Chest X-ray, PA view. Patient: 62 years old, sex F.
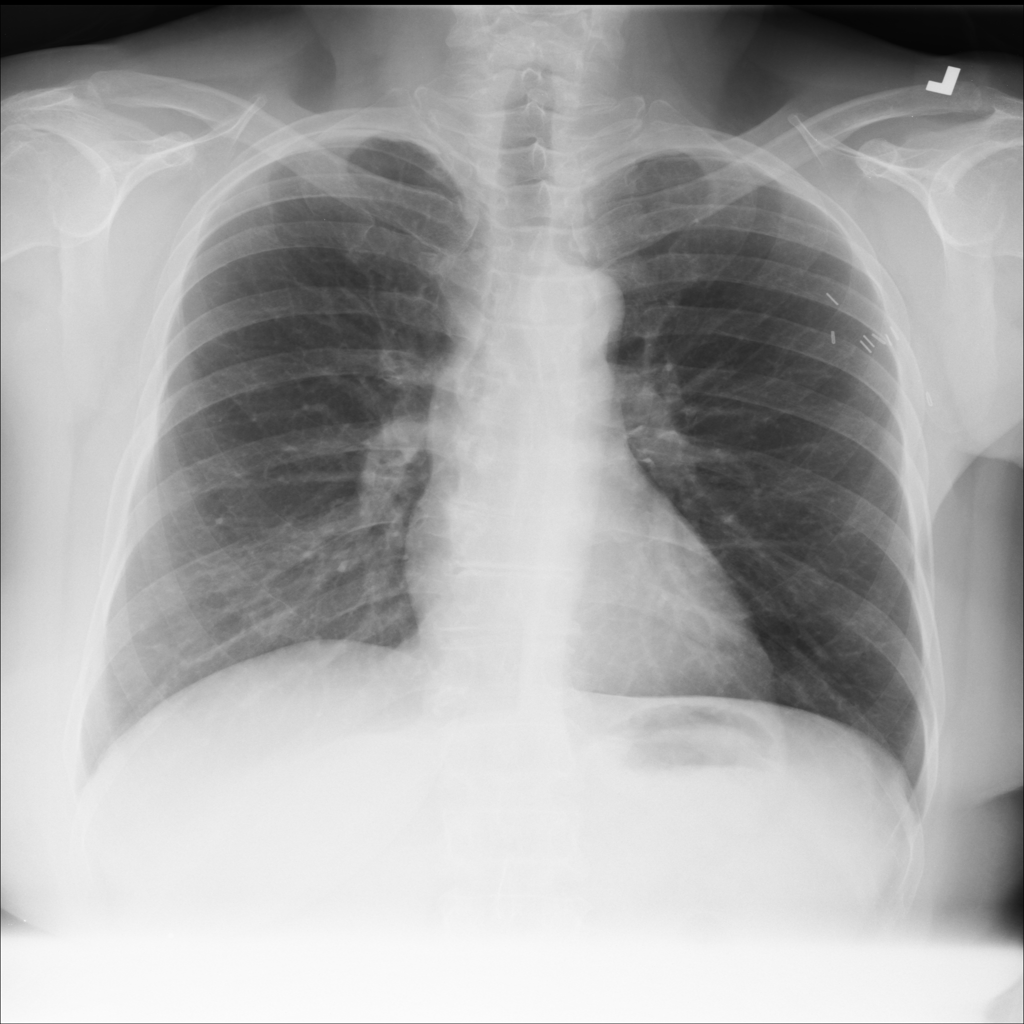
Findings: No Finding